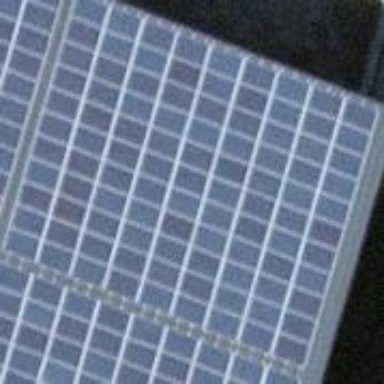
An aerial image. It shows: Solar power generator.